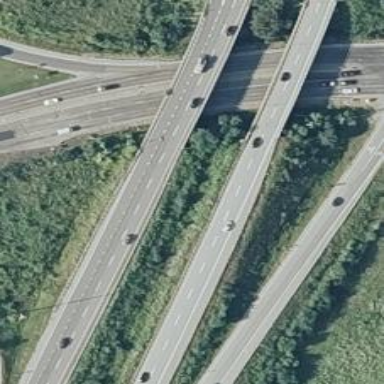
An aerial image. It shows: Asphalt bridge on motorway.